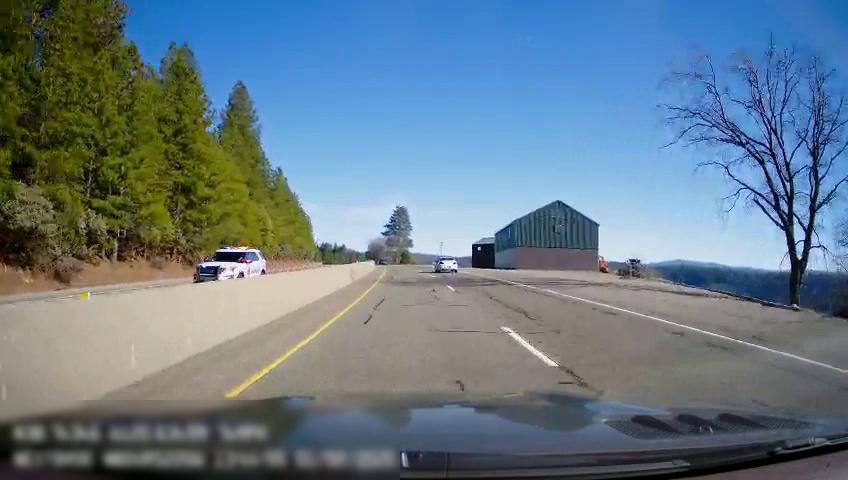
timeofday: Day
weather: Sunny
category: Drivable Space
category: Drivable Space
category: Vehicles | Car
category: Vehicles | SUV
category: Lanes | Current Lane
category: Lanes | Current Lane
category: Lanes | Alternate Lane
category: Lanes | Opposite Lane